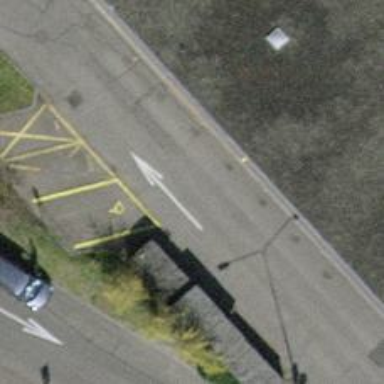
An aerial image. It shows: Public transport stop position.